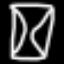
Label: hourglass